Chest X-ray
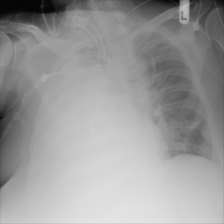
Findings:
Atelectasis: negative
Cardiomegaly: negative
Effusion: positive
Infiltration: negative
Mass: negative
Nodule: negative
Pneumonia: negative
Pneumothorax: negative
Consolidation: negative
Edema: negative
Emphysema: negative
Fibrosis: negative
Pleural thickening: negative
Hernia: negative